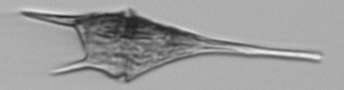
Label: Tripos_lineatus